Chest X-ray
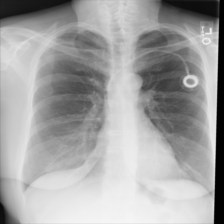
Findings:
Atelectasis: negative
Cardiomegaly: negative
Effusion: negative
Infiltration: negative
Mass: negative
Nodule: negative
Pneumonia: negative
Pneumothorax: negative
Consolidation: negative
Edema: negative
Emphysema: negative
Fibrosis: negative
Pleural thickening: negative
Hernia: negative